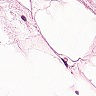
Metastatic tissue present: no